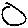
Label: circle